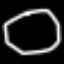
Label: octagon